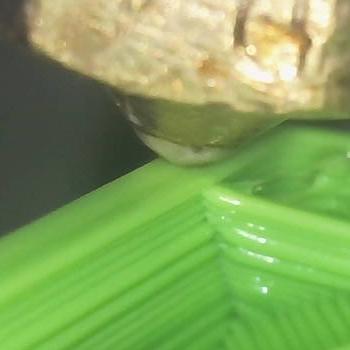
Flow rate: 141%